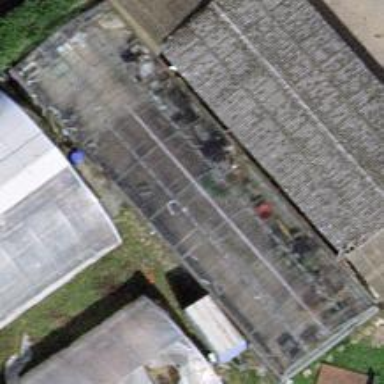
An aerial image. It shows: Greenhouse.